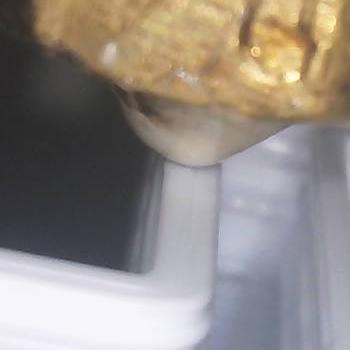
Flow rate: 112%